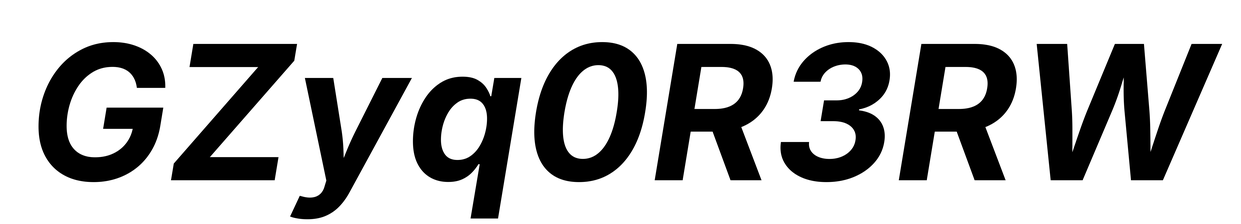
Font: Inter-Italic_Bold_Italic